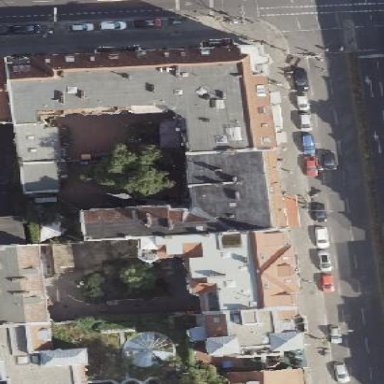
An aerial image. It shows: Saltbox-shaped apartments building with roof made of roof tiles.